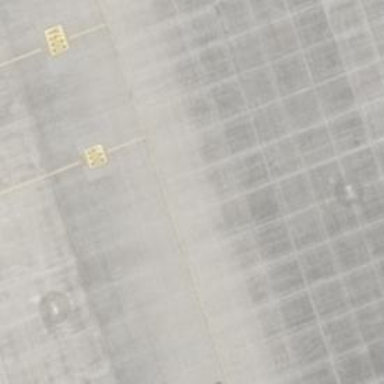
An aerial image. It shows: Parking position at the airport on concrete surface.